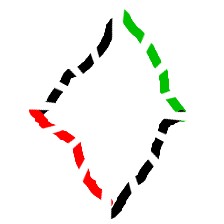
Shape: rhombus